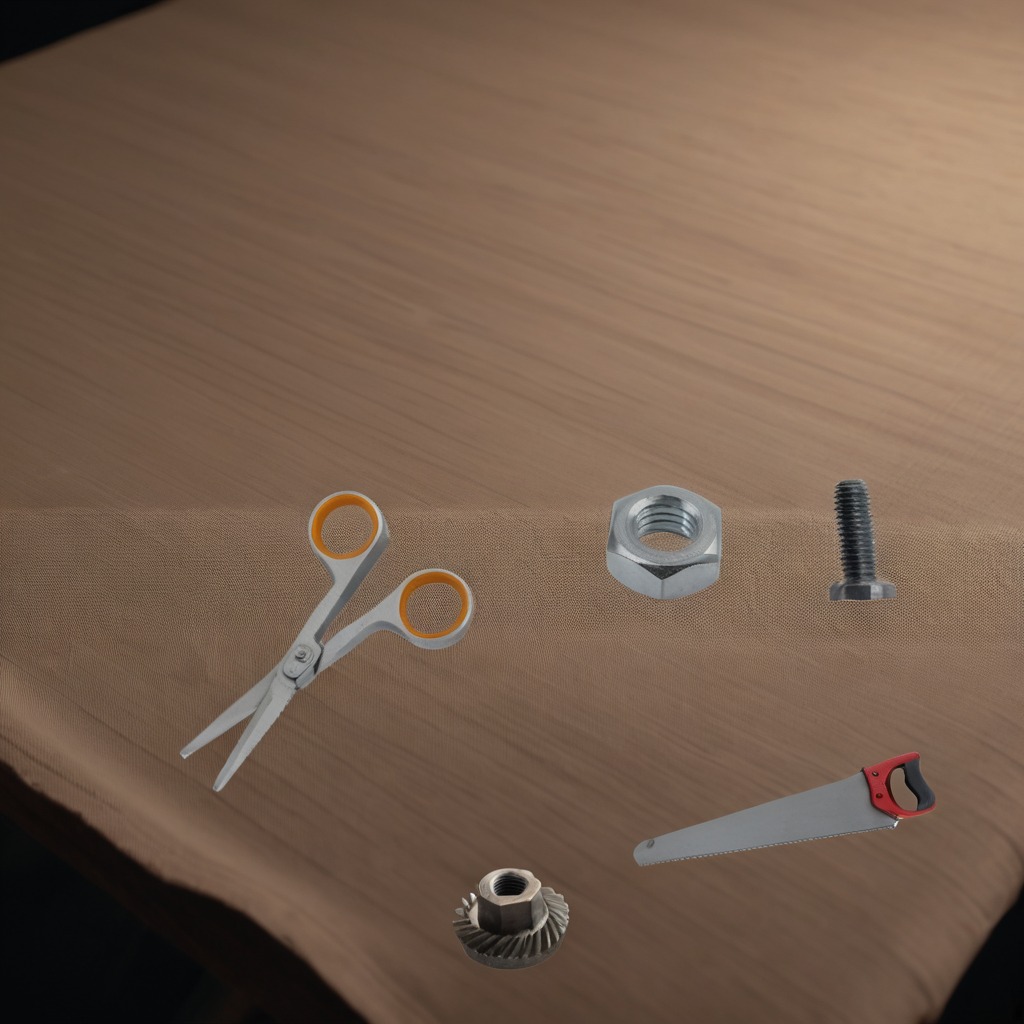
A gear with teeth and a machine screw are lying on a wooden table.